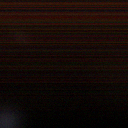
Screen state: off